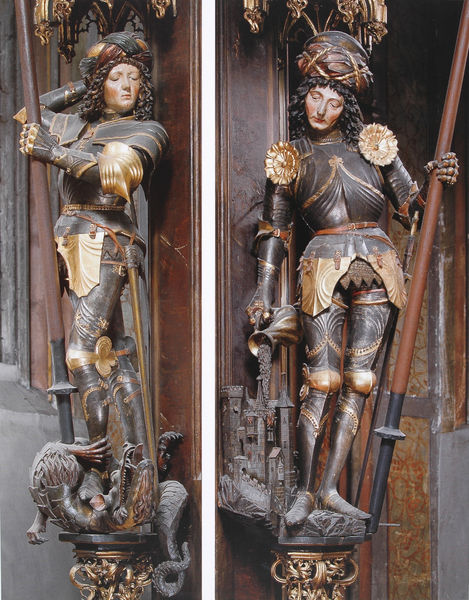
Titel: Hochaltar, Schreinwächter hll. Georg und Florian
Künstler: Michael Pacher
Standort: St. Wolfgang (Salzkammergut)
Institution: Wallfahrts- und Pfarrkirche
Schlagwörter: dunkel, feuer, kampf, mann, wasser, frauen, gelb, stadt, braun, frau, holz, marmor, männer, nase, schwarz, säule, gebäude, haus, rot, schloss, mütze, arme, augen, gesicht, mensch, sockel, stein, spiegelung, kirche, figur, gold, haare, stehend, gotik, locken, traurig, kanne, krug, skulptur, statue, farbig, zwei, fahne, schwer, figuren, church, feathers, hands, hat, lanze, men, religious, soldaten, soldier, soldiers, sword, women, black, face, female, gilded, golden, hair, lady, old, skirt, woman, two, metall, brown, plastik, knie, bemalt, foto, fotografie, stolz, burg, schwert, soldat, schlange, ritter, kämpfen, rüstung, altar, kapitell, schnitzerei, portal, wappen, hand, harnisch, skulpturen, wood, flower, silver, man, amazone, krieger, prinz, building, girl, water, german, street, baldachin, heiliger, lanzen, siegfried, armor, armour, boy, helmet, knight, metal, noble, soilder, uniform, konsole, heilige, speer, töten, stange, helmbusch, gefasst, tirol, expression, gilt, turban, castle, army, hats, boots, saint, ungeheuer, hol, fassung, curls, drachen, drache, model, photo, sculpture, geschnitzt, dead, door, drachentöter, georg, heiliger georg, michael, town, gegossen, person, giessen, city, human, ancient, pose, ädikula, antique, renaissance, cathedral, gewände, tabernakel, königreich, statues, spätgotik, pacher, retabel, rain, stadtmodell, gothic, medieval, choir, animal, war, fire, shield, warrior, figure, leaf, fahnenträger, paint, guard, dragon, bronze, wasserspender, christian, riemenschneider, arogant, fieguren, florian, haae, harnische, hl. georg, hochmütig, kampfer, konsolfigur, kämpder, patron, schreinwächter, carving, plastk, clothing, saints, plate, pedestal, dance, jug, standing, staff, guards, photography, boys, monster, snake, iron, knee, weapon, gun, sculptures, copper, george, spear, flemish, knees, pouring, pieces, knights, joan, goblet, schutzpatron, sheild, power, stab, hen, scultpure, lance, apons, stake, ch, sankt florian, gild, ritterinnen, lanzerinnen, dunkle rüstung, fahnenbusch, fahre, suit of armor, headdress, unifrom, gesutre, jamb, statu, jar, wolf, tongue, curly, st. george, gilding, patron saint, polychrome, saint george, teeth, guy, st george, 2, proud, embross, fighter, joust, status, micheal, hhat, spätgothik, rod, ritterfiguren, genschitzt, andres, stoz, chick, weakpon, piecers, hamlet, armoured man, black and gold, perch, slayer, guys, kinghts, lange, chestplate, pur, slayed, gld, sculp[ture, dragpm, chois